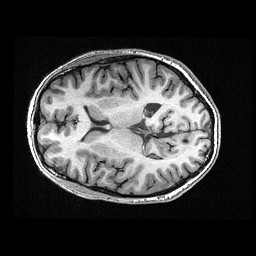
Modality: T1w
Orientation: axial
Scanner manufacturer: ge
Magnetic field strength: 3 T
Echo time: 0.00318 s